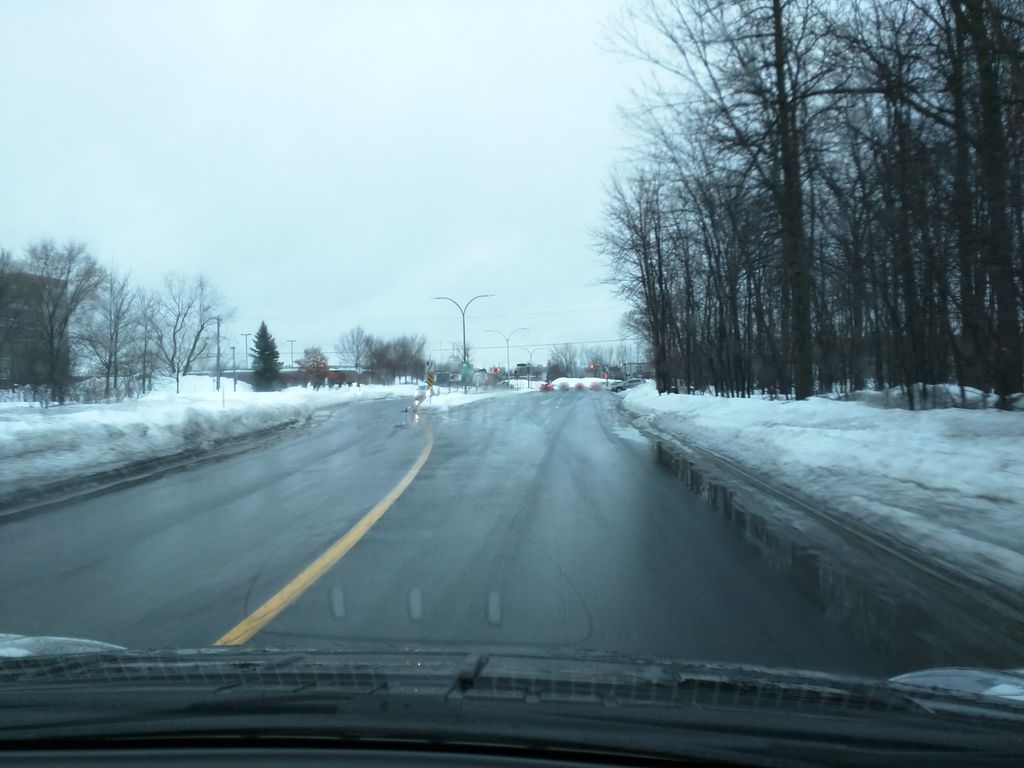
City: montreal